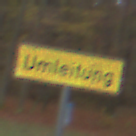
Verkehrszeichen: Umleitungsankuendigung
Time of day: SunriseSunset
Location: Outdoor (Nature)
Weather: PartlyCloudy
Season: Autumn
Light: Natural